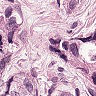
Metastatic tissue present: yes